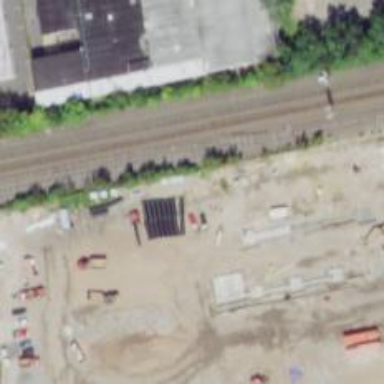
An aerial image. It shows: Railway siding for service.